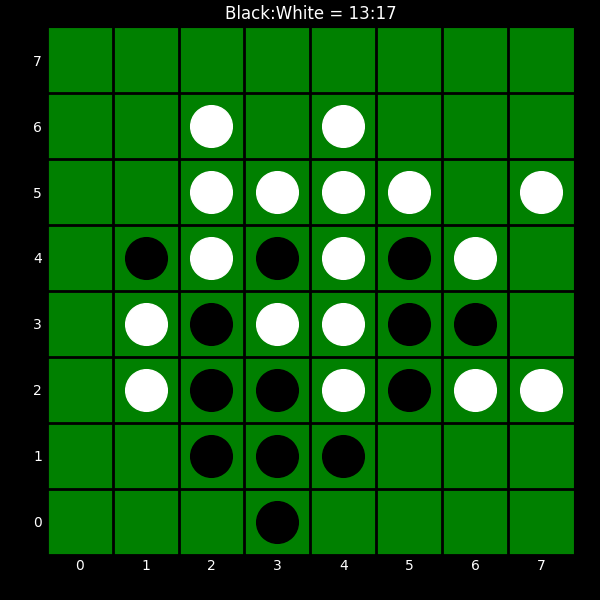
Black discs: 13
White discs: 17